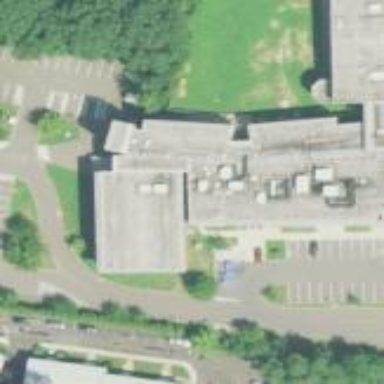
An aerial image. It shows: School.